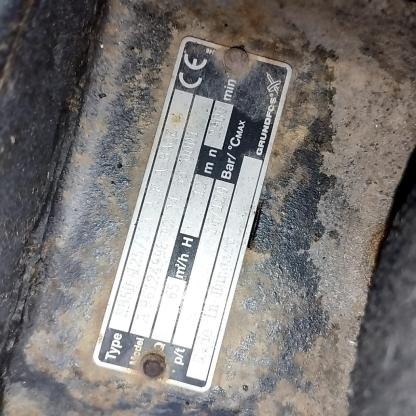
Klasa: tabliczka-znamionowa